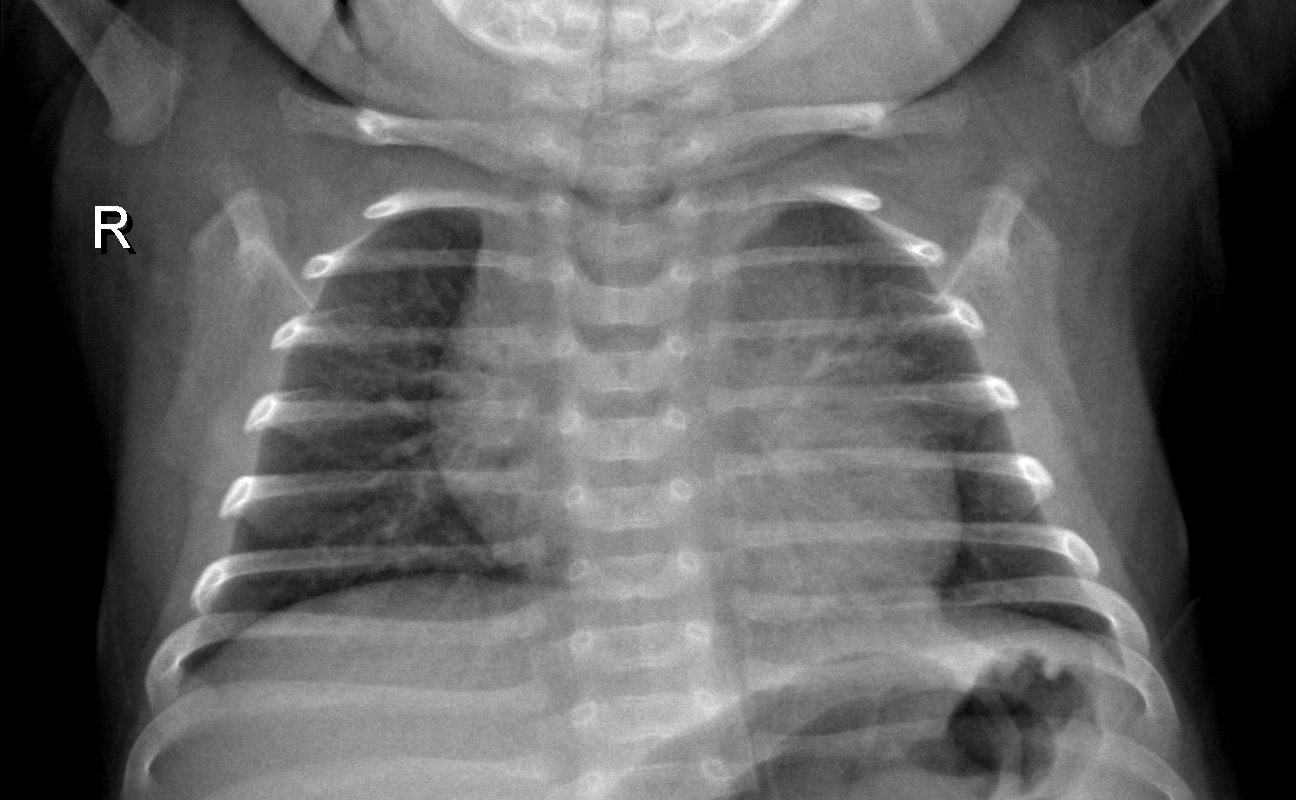
Diagnosis: NORMAL